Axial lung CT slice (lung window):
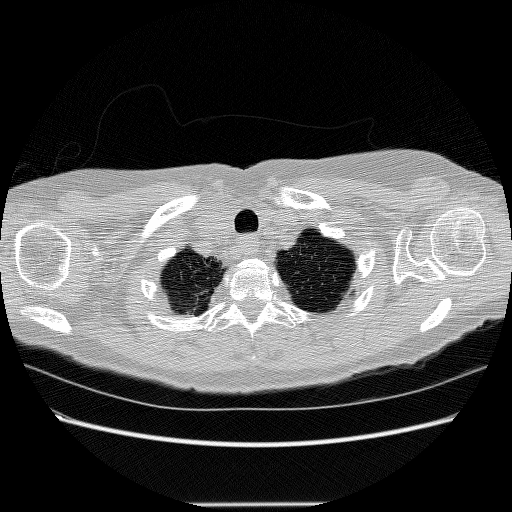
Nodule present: no